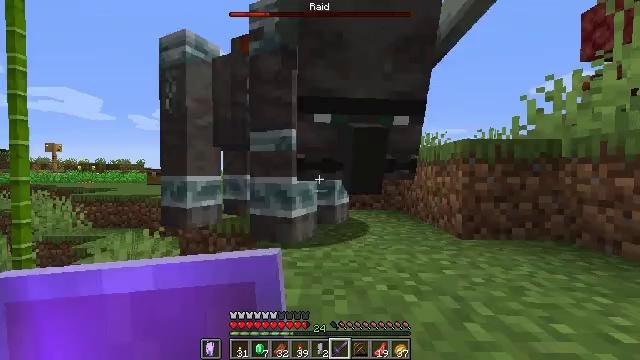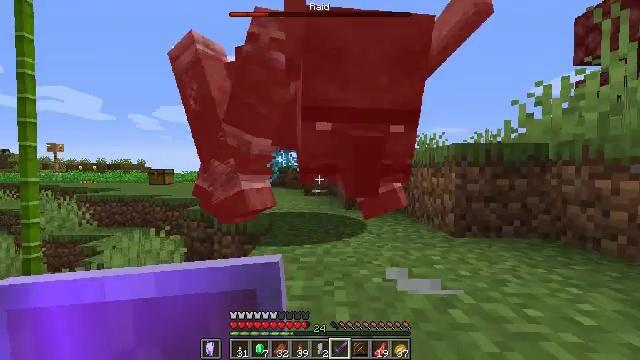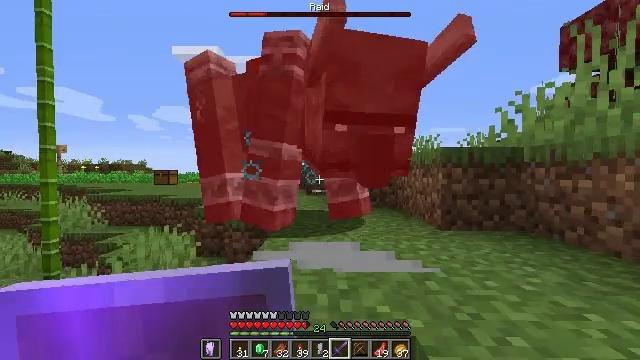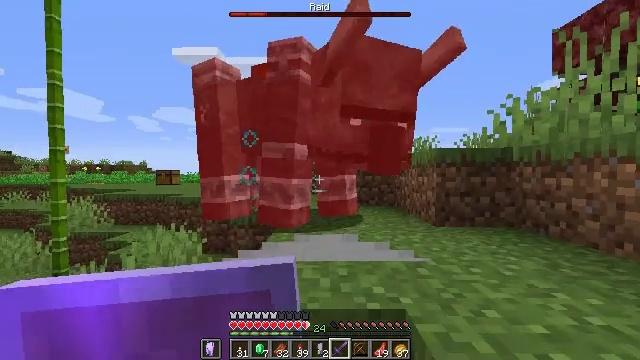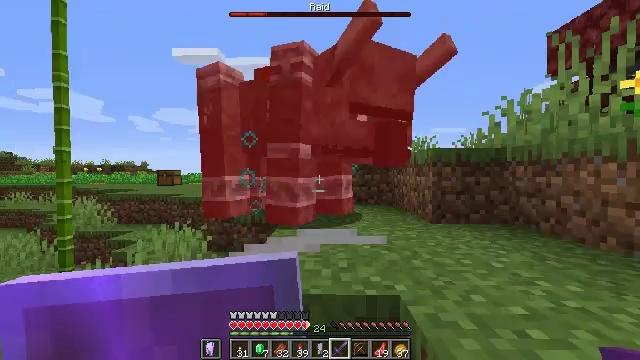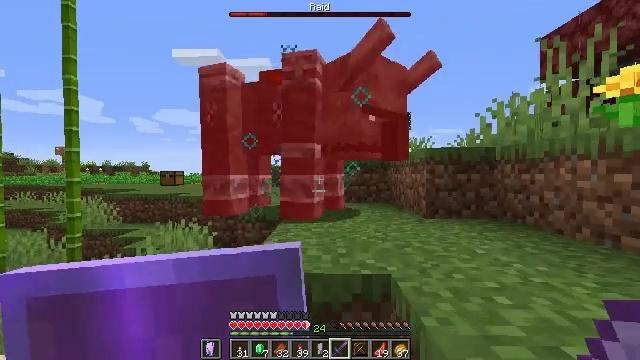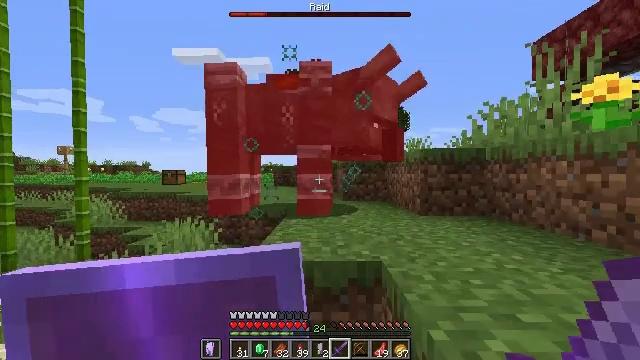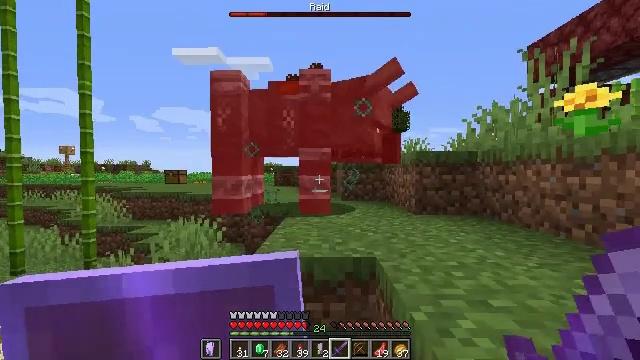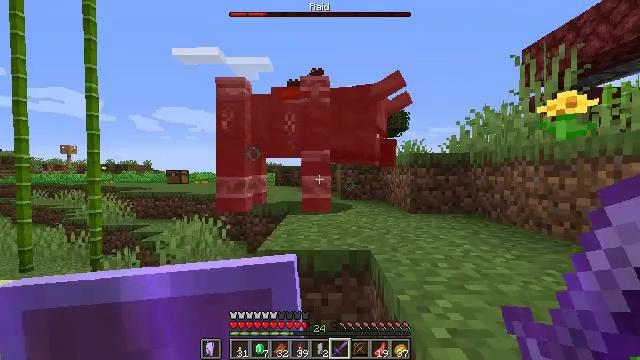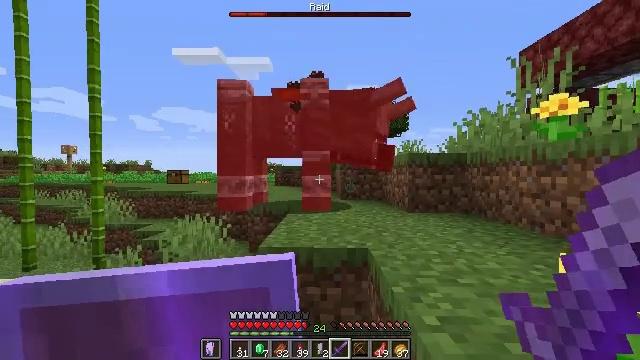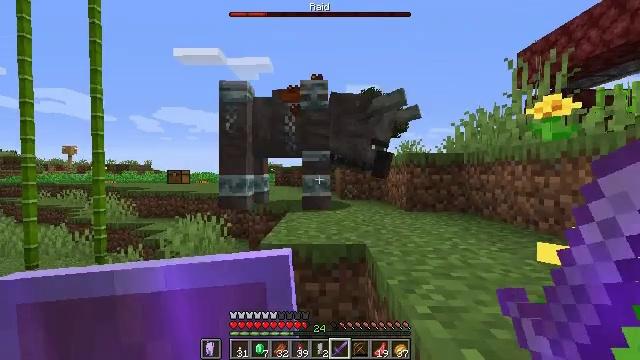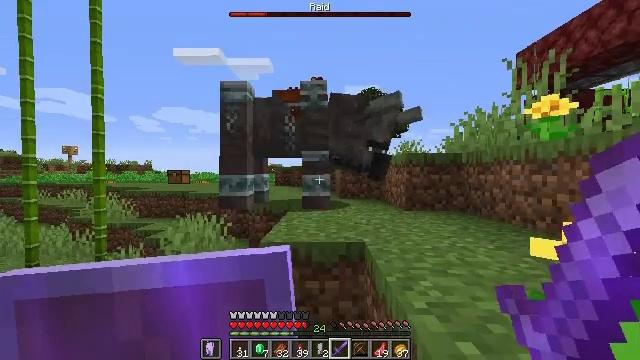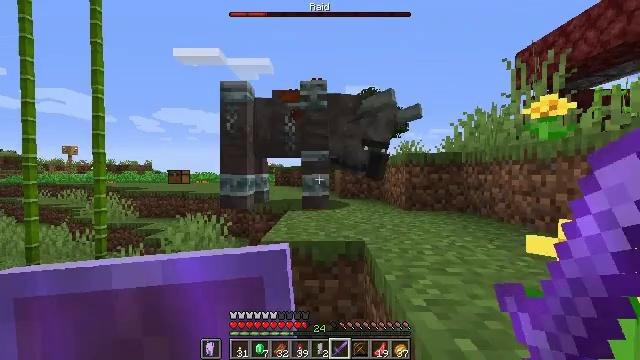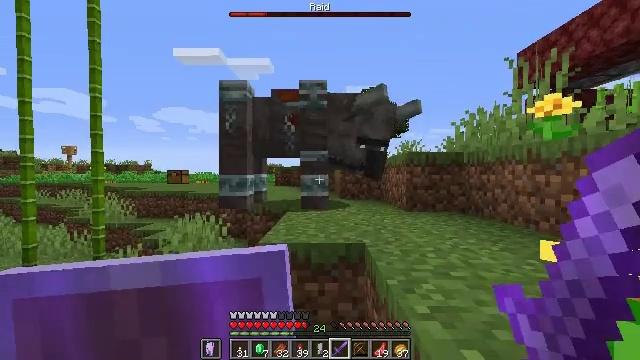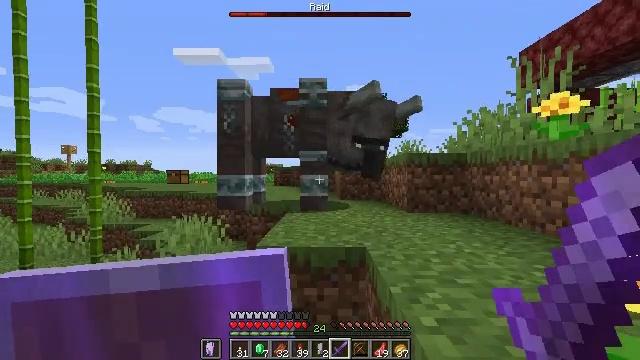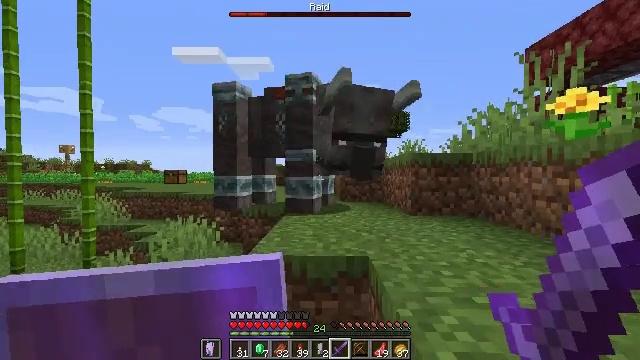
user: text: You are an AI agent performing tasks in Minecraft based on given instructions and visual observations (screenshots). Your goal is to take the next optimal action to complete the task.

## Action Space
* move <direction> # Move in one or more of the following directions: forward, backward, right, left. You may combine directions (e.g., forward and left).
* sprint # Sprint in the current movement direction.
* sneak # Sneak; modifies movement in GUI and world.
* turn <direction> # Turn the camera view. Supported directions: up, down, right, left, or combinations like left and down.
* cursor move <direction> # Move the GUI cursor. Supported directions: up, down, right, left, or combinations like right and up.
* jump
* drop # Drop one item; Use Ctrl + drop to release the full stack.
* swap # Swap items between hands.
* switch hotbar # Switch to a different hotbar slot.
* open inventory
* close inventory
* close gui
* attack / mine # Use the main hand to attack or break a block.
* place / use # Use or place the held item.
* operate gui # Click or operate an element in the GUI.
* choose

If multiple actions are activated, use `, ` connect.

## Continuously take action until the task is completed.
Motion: motion action
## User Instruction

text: Combat the ravager.
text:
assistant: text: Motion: move back
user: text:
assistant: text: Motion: move back
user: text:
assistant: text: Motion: move back
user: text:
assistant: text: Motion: move back
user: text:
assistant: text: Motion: move back
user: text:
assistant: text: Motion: move back
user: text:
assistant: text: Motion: move back
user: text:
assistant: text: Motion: no_op
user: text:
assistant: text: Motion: no_op
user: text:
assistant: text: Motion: no_op
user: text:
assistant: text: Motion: no_op
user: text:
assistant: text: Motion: no_op
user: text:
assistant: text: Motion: move forward
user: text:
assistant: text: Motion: move forward
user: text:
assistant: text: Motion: move forward
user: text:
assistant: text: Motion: move forward
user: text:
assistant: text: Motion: move forward
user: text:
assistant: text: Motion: move forward
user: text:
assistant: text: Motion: move forward
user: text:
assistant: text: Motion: move forward
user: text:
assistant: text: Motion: move forward
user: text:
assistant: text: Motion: attack / mine
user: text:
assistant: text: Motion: move back, attack / mine
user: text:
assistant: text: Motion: move back, attack / mine
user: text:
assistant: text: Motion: move back, attack / mine
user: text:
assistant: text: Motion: move back
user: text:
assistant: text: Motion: no_op